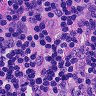
Metastatic tissue present: no